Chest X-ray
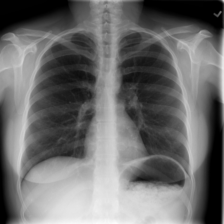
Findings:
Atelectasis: negative
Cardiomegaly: negative
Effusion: negative
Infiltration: positive
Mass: negative
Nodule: negative
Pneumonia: negative
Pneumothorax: negative
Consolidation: negative
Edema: negative
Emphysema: negative
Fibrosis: negative
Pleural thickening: negative
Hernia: negative